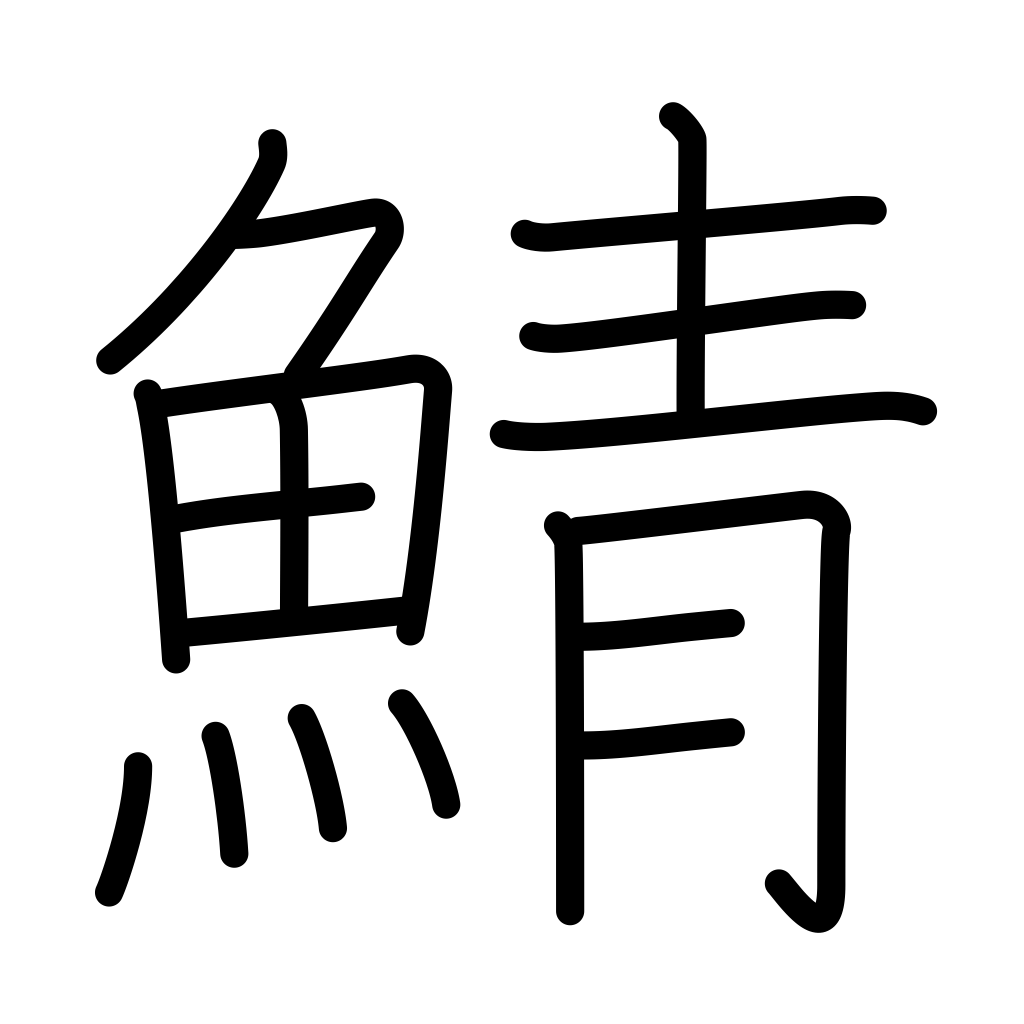
Meaning: mackerel